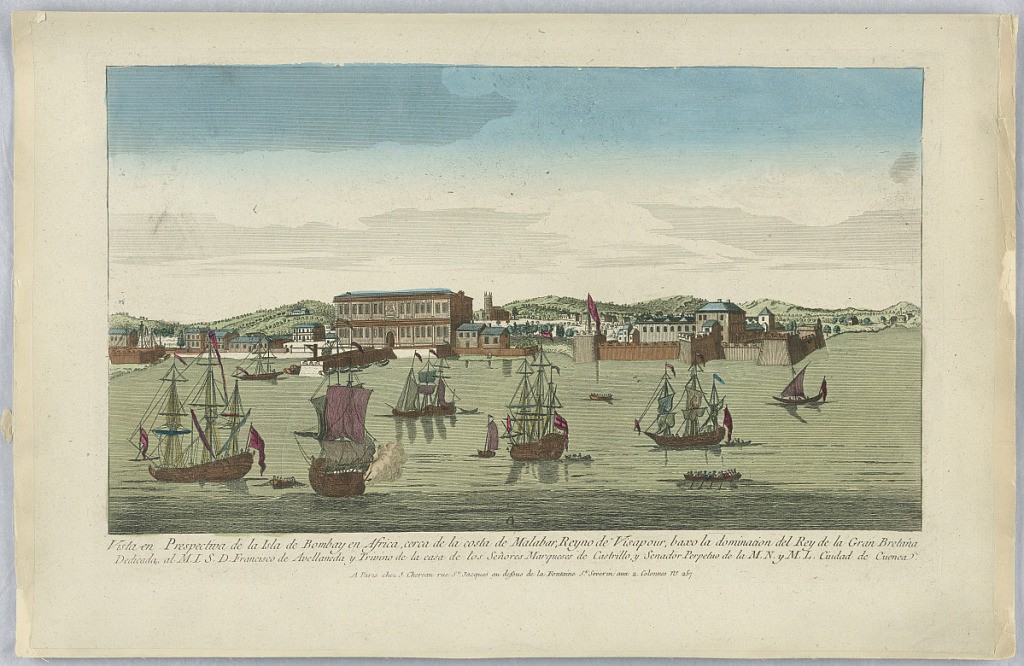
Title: Peep-Show Print
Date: mid-18th century
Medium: Engraving and brush and wash on paper
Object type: Print
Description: Peep-show print